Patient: sex F, age 43
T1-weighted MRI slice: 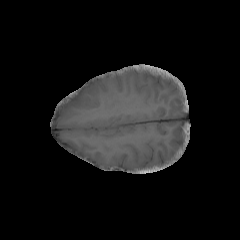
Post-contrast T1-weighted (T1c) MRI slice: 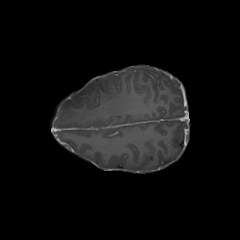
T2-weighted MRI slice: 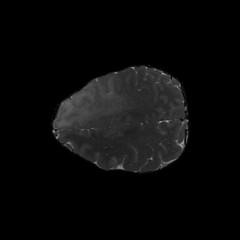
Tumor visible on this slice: yes
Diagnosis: Astrocytoma, IDH-mutant
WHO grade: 3